Question: We have a 'UserControl' showing all possible values of an enum represented as 'RadioButton' in a 'ListBox' to choose one of them. When this control is inside a 'ScrollViewer' with other controls like textboxes or whatever and you try to scroll by mouse wheel it won't scroll the form's 'ScrollViewer' when the mouse cursor is over the EnumBox.
This is how it looks like in an UI:

For demonstration the 'RadioButton's have yellow background, the 'WrapPanel''s background is green. When the mouse cursor is within the colored area (say within the 'WrapPanel') scrolling by mouse wheel has no effect.
The Template for the EnumBox looks like this:
'''
<UserControl.Template>
<ControlTemplate TargetType="{x:Type clientsWpf:EnumBox}">
<StackPanel>
<GroupBox Header="{Binding Header, RelativeSource={RelativeSource AncestorType={x:Type clientsWpf:EnumBox}}}" IsReadOnly="{Binding IsReadOnly, RelativeSource={RelativeSource AncestorType={x:Type clientsWpf:EnumBox}}}">
<Border x:Name="InvalidBorder" BorderBrush="Red" BorderThickness="0" >
<ListBox x:Name="PART_ListBox" HorizontalAlignment="Left" KeyboardNavigation.DirectionalNavigation="Cycle" Background="Transparent" BorderThickness="0" SelectedValuePath="." SelectedValue="{Binding Path=SelectedValue, RelativeSource={RelativeSource AncestorType={x:Type clientsWpf:EnumBox}}}" ScrollViewer.HorizontalScrollBarVisibility="Disabled">
<ListBox.ItemsPanel>
<ItemsPanelTemplate>
<WrapPanel Orientation="Horizontal" Background="Green"/>
</ItemsPanelTemplate>
</ListBox.ItemsPanel>
<ListBox.Resources>
<Style x:Key="{x:Type ListBoxItem}" TargetType="{x:Type ListBoxItem}" >
<Setter Property="Template">
<Setter.Value>
<ControlTemplate>
<Border Background="Transparent" Background="Yellow">
<RadioButton Margin="3" Focusable="False" Content="{TemplateBinding ContentControl.Content,Converter={StaticResource enumValueDescriptionConverter}}"
IsChecked="{Binding RelativeSource={RelativeSource FindAncestor, AncestorType={x:Type ListBoxItem}},Path=IsSelected}" />
</Border>
</ControlTemplate>
</Setter.Value>
</Setter>
</Style>
</ListBox.Resources>
</ListBox>
</Border>
</GroupBox>
</StackPanel>
</ControlTemplate>
</UserControl.Template>
'''
I tried to set 'ScrollViewer.VerticalScrollBarVisibility="Disabled"' and 'ScrollViewer.CanContentScroll="False"' on the 'ListBox', 'WrapPanel', 'RadioButton' and its 'Border' with no effect.
I tried to catch the 'ScrollBar.Scroll="WrapPanel_Scroll"' event on all four controls but none of them got hit.
I tried to set 'SelectiveScrollingGrid.SelectiveScrollingOrientation="None"' on the 'RadioButton' with no effect.
Does anyone have a clue on what prevents the scrolling in the UI?
To make it clear: It is not about scrolling within the EnumBox but to scroll the whole form.
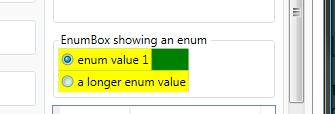
Answer: The problem is the 'ListBox' has its own 'ScrollViewer'. Copy the template for the 'ListBox' and remove the embedded 'ScrollViewer'.
Here's a complete example with the embedded 'ScrollViewer' commented out:
'''
<Window x:Class="WpfApplication1.MainWindow"
xmlns="http://schemas.microsoft.com/winfx/2006/xaml/presentation"
xmlns:x="http://schemas.microsoft.com/winfx/2006/xaml"
Title="MainWindow" Height="350" Width="525">
<Window.Resources>
<SolidColorBrush x:Key="ListBorder" Color="#828790"/>
<Style x:Key="ListBoxStyleNoScrollViewer" TargetType="{x:Type ListBox}">
<Setter Property="Background" Value="{DynamicResource {x:Static SystemColors.WindowBrushKey}}"/>
<Setter Property="BorderBrush" Value="{StaticResource ListBorder}"/>
<Setter Property="BorderThickness" Value="1"/>
<Setter Property="Foreground" Value="{DynamicResource {x:Static SystemColors.ControlTextBrushKey}}"/>
<Setter Property="ScrollViewer.HorizontalScrollBarVisibility" Value="Auto"/>
<Setter Property="ScrollViewer.VerticalScrollBarVisibility" Value="Auto"/>
<Setter Property="ScrollViewer.CanContentScroll" Value="true"/>
<Setter Property="ScrollViewer.PanningMode" Value="Both"/>
<Setter Property="Stylus.IsFlicksEnabled" Value="False"/>
<Setter Property="VerticalContentAlignment" Value="Center"/>
<Setter Property="Template">
<Setter.Value>
<ControlTemplate TargetType="{x:Type ListBox}">
<Border x:Name="Bd" BorderBrush="{TemplateBinding BorderBrush}" BorderThickness="{TemplateBinding BorderThickness}" Background="{TemplateBinding Background}" Padding="1" SnapsToDevicePixels="true">
<!--<ScrollViewer Focusable="false" Padding="{TemplateBinding Padding}">-->
<ItemsPresenter SnapsToDevicePixels="{TemplateBinding SnapsToDevicePixels}"/>
<!--</ScrollViewer>-->
</Border>
<ControlTemplate.Triggers>
<Trigger Property="IsEnabled" Value="false">
<Setter Property="Background" TargetName="Bd" Value="{DynamicResource {x:Static SystemColors.ControlBrushKey}}"/>
</Trigger>
<Trigger Property="IsGrouping" Value="true">
<Setter Property="ScrollViewer.CanContentScroll" Value="false"/>
</Trigger>
</ControlTemplate.Triggers>
</ControlTemplate>
</Setter.Value>
</Setter>
</Style>
</Window.Resources>
<ScrollViewer>
<Grid>
<Grid.RowDefinitions>
<RowDefinition Height="200"/>
<RowDefinition Height="100"/>
<RowDefinition Height="200"/>
</Grid.RowDefinitions>
<ListBox Grid.Row="1" Style="{StaticResource ListBoxStyleNoScrollViewer}" >
<ListBox.Items>
<ListBoxItem>One</ListBoxItem>
<ListBoxItem>Two</ListBoxItem>
<ListBoxItem>Three</ListBoxItem>
<ListBoxItem>Four</ListBoxItem>
</ListBox.Items>
</ListBox>
</Grid>
</ScrollViewer>
</Window>
'''
If the list box has 'Style="{StaticResource ListBoxStyleNoScrollViewer}"' then the scroll wheel works when over the list box. If not then the sample exhibits the problem you mention.